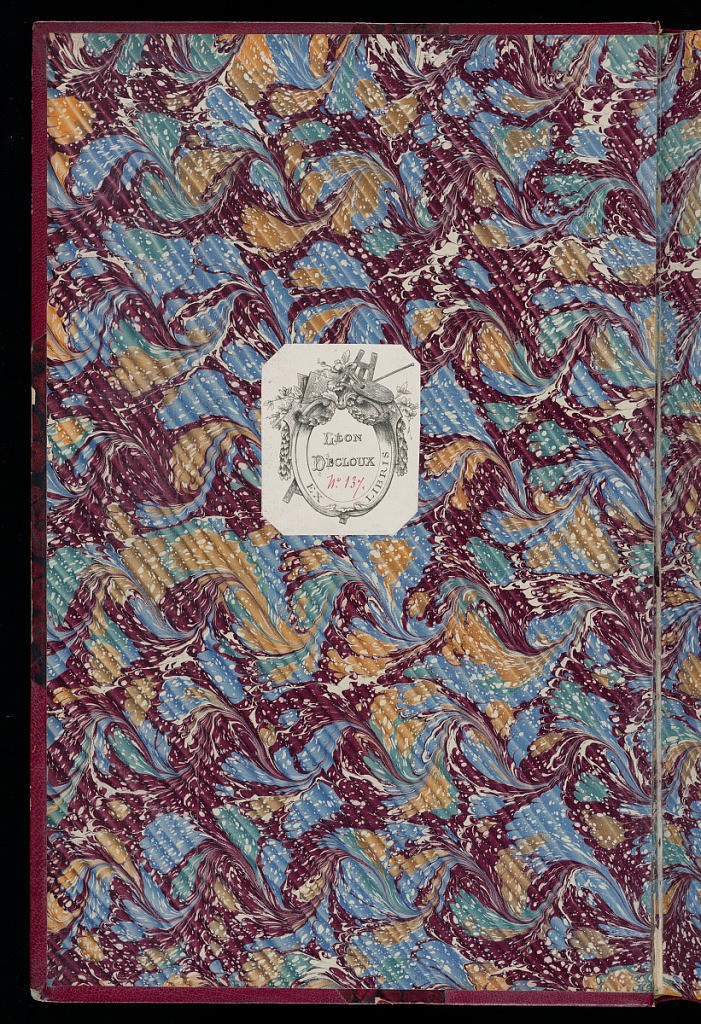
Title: Album of Prints: Different Works by LaLonde, Decorator and Designer, Part II, as well as works by Henri Sallembier
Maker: Richard de Lalonde, French, active 1780–96
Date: ca. 1780
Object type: Album
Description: Album of prints containing the second volume of works by Richard de Lalonde as well as two cahiers of ornament by Henri Sallembier.